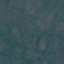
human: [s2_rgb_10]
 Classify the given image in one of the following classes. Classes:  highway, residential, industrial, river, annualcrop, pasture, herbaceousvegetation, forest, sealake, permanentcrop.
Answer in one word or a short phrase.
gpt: HerbaceousVegetation